九年级 · 组合几何学
如图, $\triangle A B C \sim \triangle A D E, \angle B A C=\angle D A E=90^{\circ}, A B$ 与 $D E$ 交于点 $O, A B=4, A C=3, F$ 是 $D E$ 的中点, 连接 $B D, B F$, 若点 $E$ 是射线 $C B$ 上的动点, 下列结论: (1) $\triangle A O D \sim \triangle F O B$, (2) $\triangle B O D \sim \triangle E O A$, (3) $\angle F D B+\angle F B E=90^{\circ}$, (4) $B F=\frac{5}{6} A E$, 其中正确的是( )

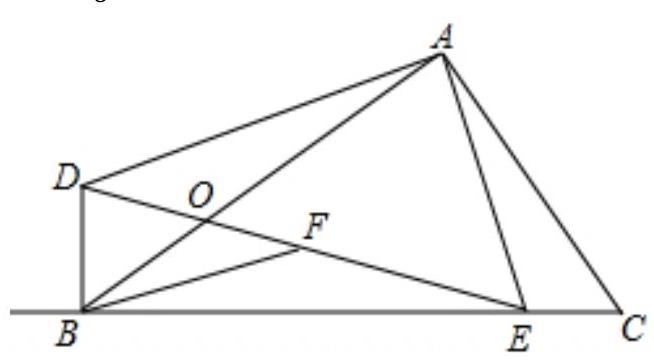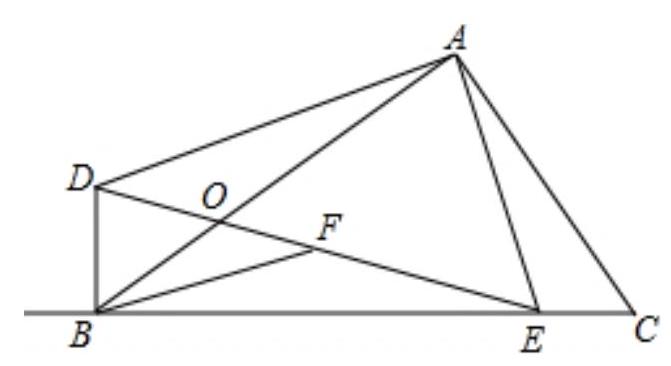
A. (1) (2)
B. (3)(4)
C. (2)(3)
D. (2)(3)(4)

答案: D
解析: 解: $\because \triangle A B C \sim \triangle A D E$,

$\therefore \angle A D O=\angle O B E$,

$\because \angle A O D=\angle B O E$,

$\therefore \triangle A O D \backsim \triangle E O B$,

$\therefore \frac{O D}{O B}=\frac{O A}{O E}$,

$\therefore \frac{O D}{O A}=\frac{O B}{O E}$,

$\because \angle B O D=\angle E O A$,

$\therefore \triangle B O D \sim \triangle E O A$, 故(2)正确,

$\because \triangle A O D \backsim \triangle E O B, \triangle B O D \backsim \triangle E O A$,

$\therefore \angle A D O=\angle E B O, \angle A E O=\angle D B O$,

$\because \angle A D O+\angle A E O=90^{\circ}$,

$\therefore \angle D B E=\angle D B O+\angle E B O=90^{\circ}$,

$\because F$ 是 $D E$ 的中点, 则 $D F=E F$,

$\therefore F D=F B=F E$,

$\therefore \angle F D B=\angle F B D$,

$\therefore \angle F D B+\angle F B E=\angle F B D+\angle F B E=90^{\circ}$, 故(3)正确,

在Rt $\triangle A B C$ 中, $\because A B=4, A C=3$,

$\therefore B C=\sqrt{3^{2}+4^{2}}=5$,

$\because \triangle A B C \backsim \triangle A D E$,

$\therefore \frac{D E}{A E}=\frac{B C}{A C}=\frac{5}{3}$,

$\because B F=\frac{1}{2} D E$,

$\therefore \frac{2 B F}{A E}=\frac{5}{3}$,

$\therefore B F=\frac{5}{6} A E$, 故(4)正确,

$\because \angle A D O=\angle O B E$,
$\therefore \angle A D O \neq \angle O B F$,

$\therefore$ 无法判断 $\triangle A O D \sim \triangle F O B$, 故 1 错误.

故选 $D$.

首先证明 $\triangle A O D \sim \triangle E O B$, 推出 $\triangle B O D \sim \triangle E O A$, 再证明 $\angle D B E=90^{\circ}$, 可得(2)(3)正确, 利用直角三角形斜边中线的性质即可判断(4)正确.

本题考查相似三角形的判定和性质, 直角三角形斜边中线的性质, 勾股定理的应用.